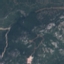
Label: HerbaceousVegetation